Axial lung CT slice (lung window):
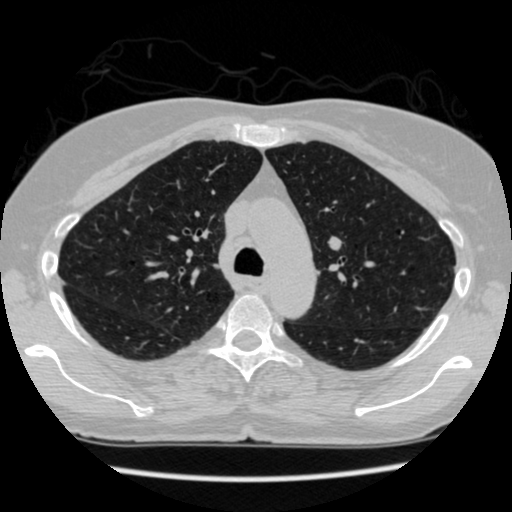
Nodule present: no